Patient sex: M
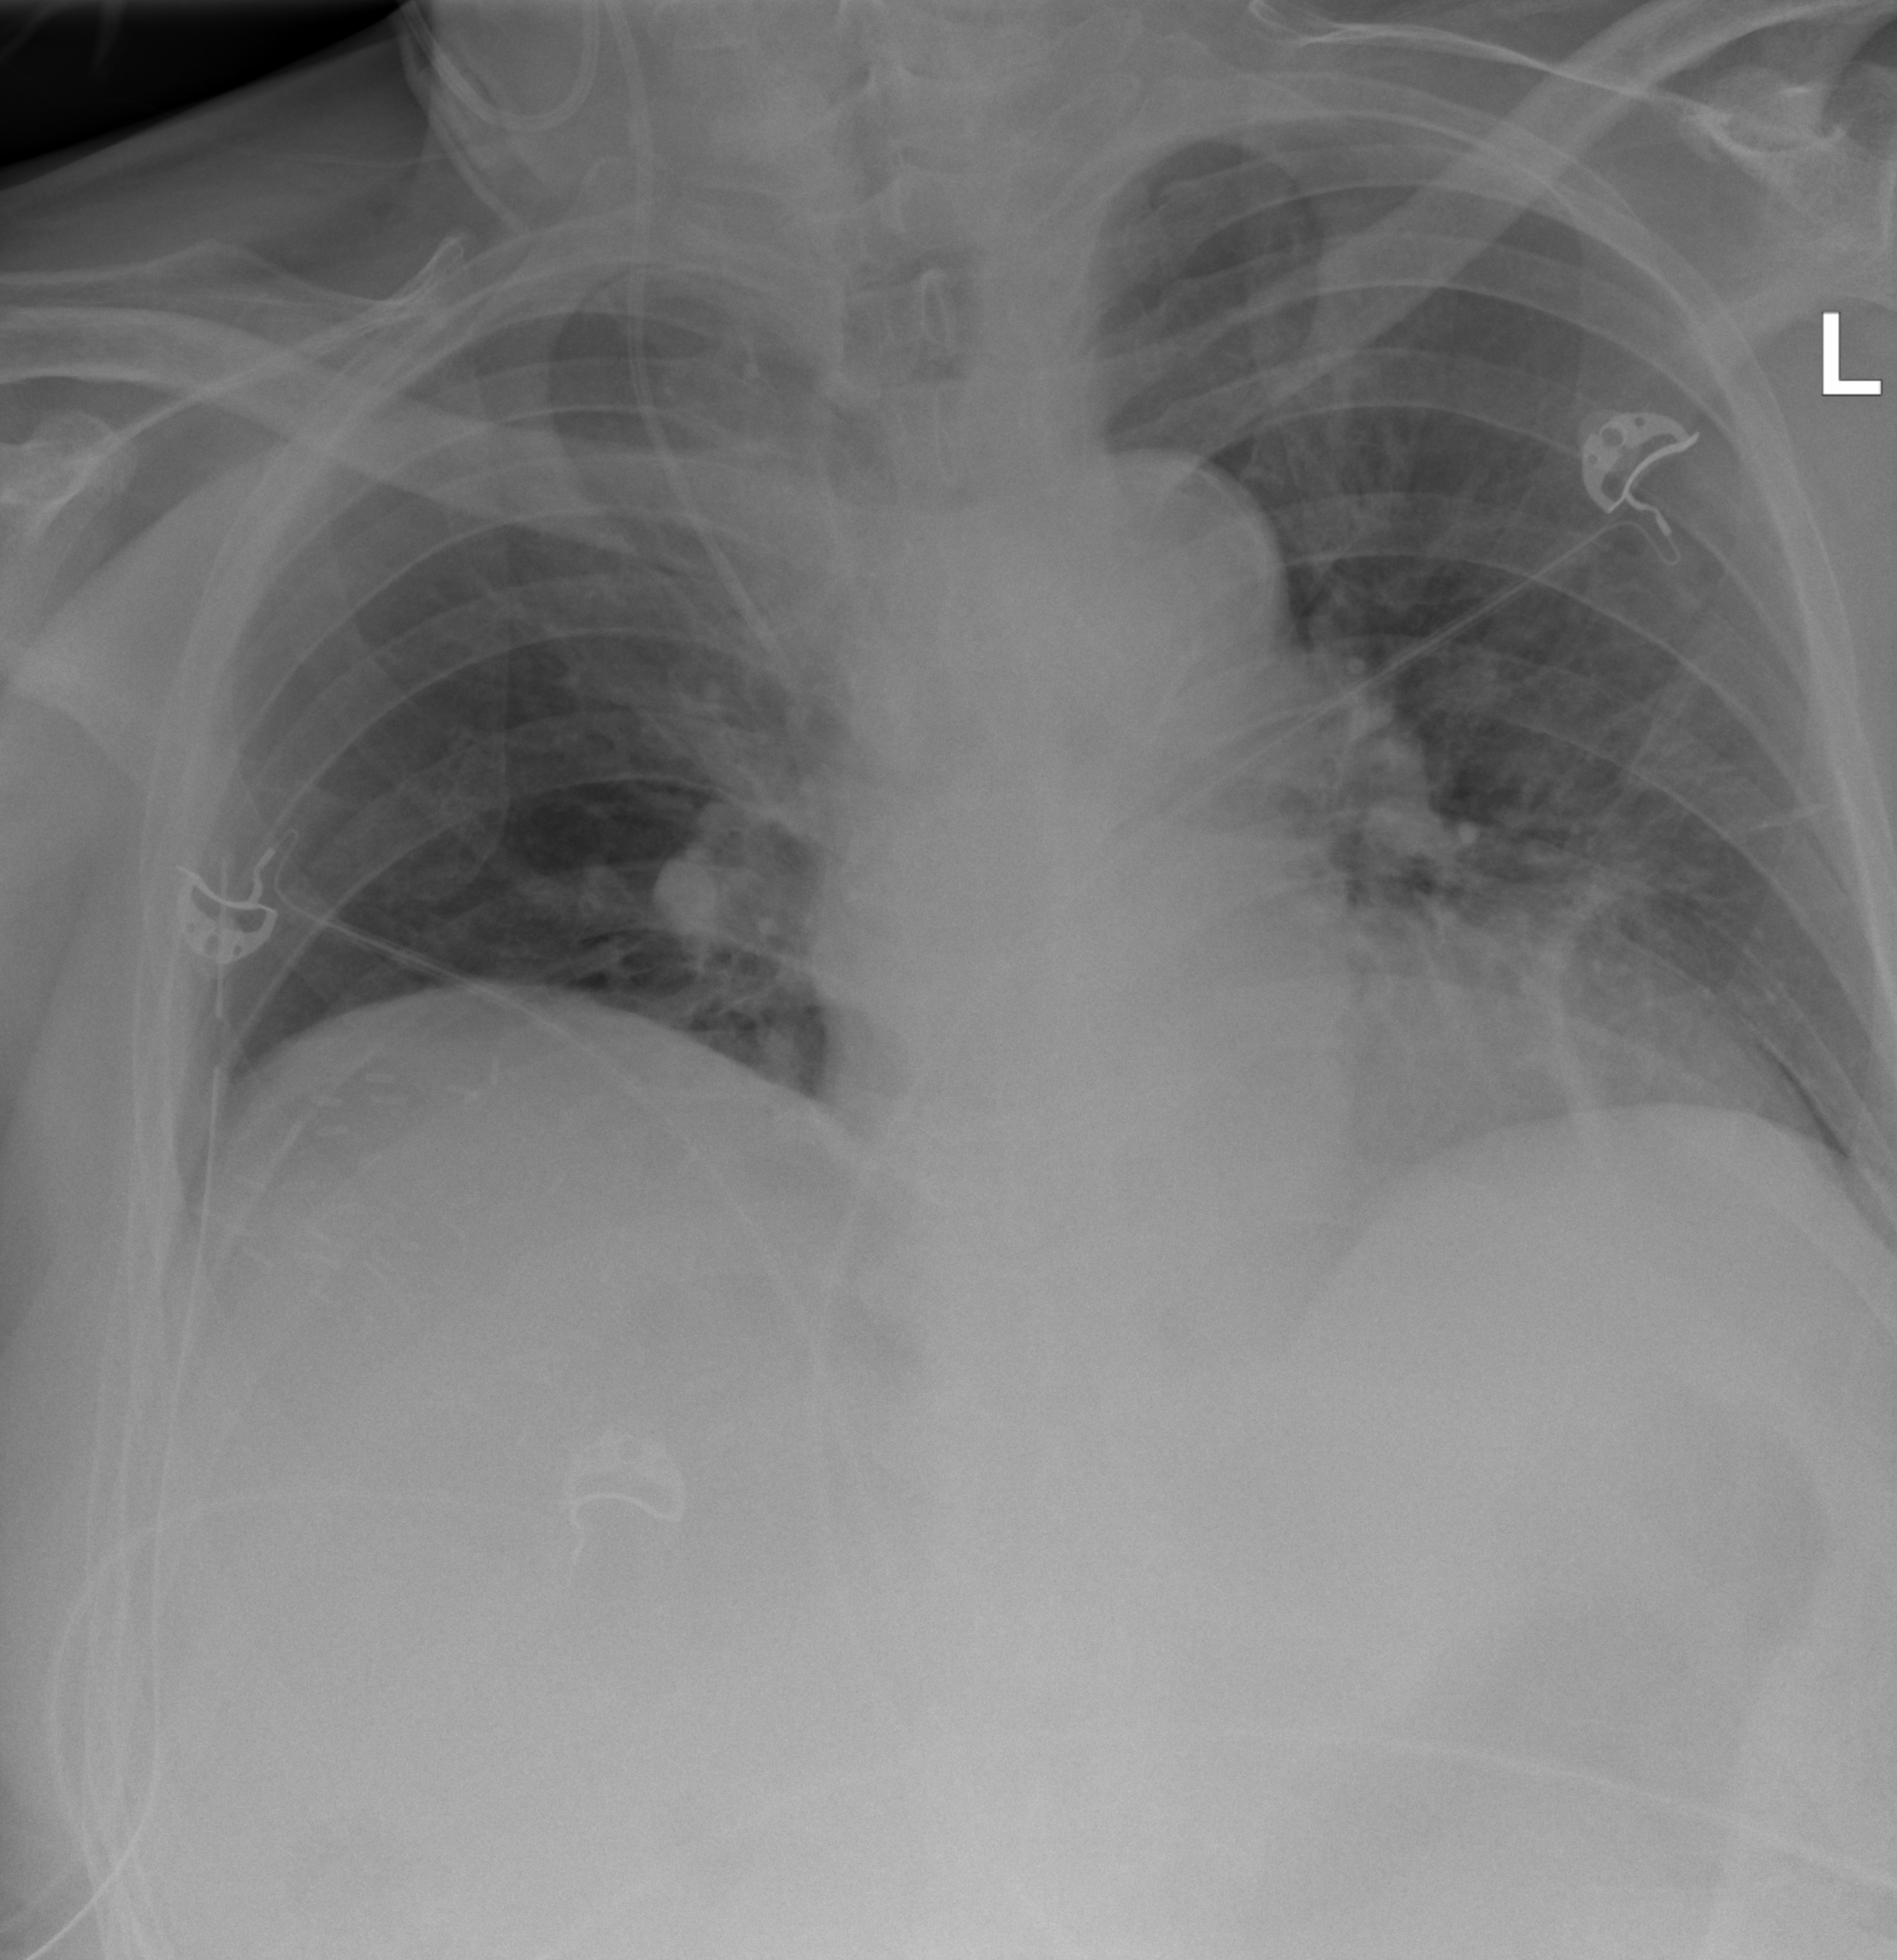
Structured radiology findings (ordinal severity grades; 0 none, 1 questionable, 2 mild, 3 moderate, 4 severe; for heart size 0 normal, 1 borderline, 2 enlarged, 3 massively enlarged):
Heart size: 1
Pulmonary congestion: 0
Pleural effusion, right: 1
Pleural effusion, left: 0
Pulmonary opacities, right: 0
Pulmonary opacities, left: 0
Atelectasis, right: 1
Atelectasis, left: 2